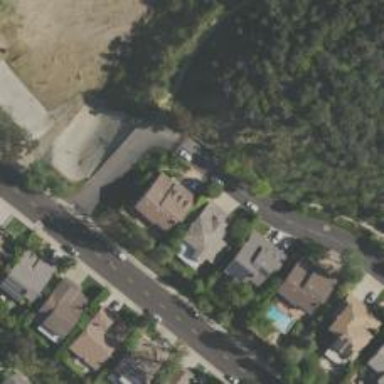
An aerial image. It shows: Residential alley serving as service road.